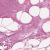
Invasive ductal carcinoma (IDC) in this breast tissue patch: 0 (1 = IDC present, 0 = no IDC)